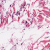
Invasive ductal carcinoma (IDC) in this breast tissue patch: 0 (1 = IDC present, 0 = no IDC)